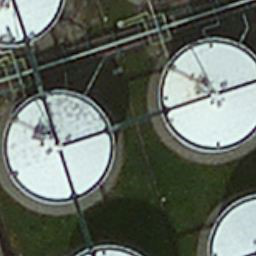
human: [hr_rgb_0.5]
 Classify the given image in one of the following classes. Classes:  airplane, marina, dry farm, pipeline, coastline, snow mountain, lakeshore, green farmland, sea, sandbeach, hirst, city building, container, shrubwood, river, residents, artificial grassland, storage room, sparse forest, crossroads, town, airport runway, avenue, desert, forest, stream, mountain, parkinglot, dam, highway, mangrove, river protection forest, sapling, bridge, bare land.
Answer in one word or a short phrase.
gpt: storage room